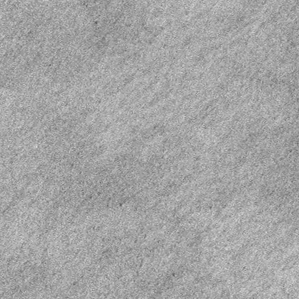
Label: frost